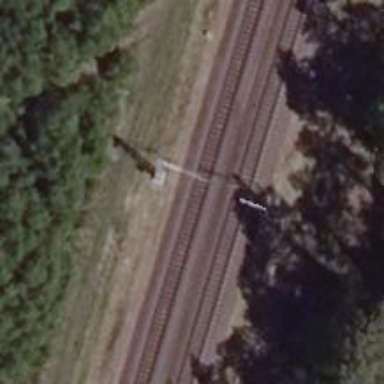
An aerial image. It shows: Railway milestone with catenary mast.